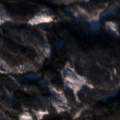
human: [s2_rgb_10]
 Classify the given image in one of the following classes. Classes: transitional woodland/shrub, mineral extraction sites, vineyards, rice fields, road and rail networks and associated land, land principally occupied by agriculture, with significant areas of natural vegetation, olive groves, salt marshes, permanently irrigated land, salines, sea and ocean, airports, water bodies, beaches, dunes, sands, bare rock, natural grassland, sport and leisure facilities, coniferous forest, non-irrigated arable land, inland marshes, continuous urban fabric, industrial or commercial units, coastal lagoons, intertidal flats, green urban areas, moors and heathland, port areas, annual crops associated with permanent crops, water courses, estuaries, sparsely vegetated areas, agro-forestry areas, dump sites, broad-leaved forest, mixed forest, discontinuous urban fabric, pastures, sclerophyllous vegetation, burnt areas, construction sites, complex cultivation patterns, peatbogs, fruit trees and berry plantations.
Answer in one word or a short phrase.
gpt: coniferous forest, transitional woodland/shrub